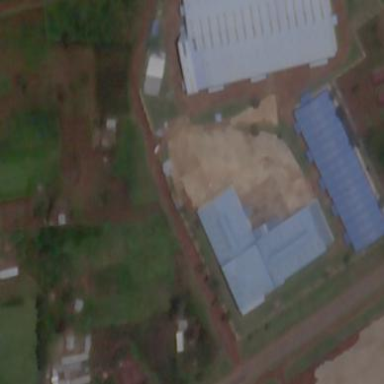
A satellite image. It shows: Warehouse.